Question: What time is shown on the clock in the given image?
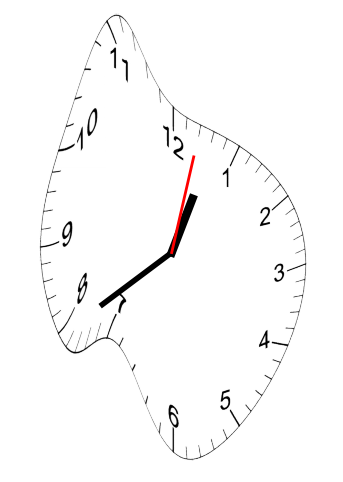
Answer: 12:39:02